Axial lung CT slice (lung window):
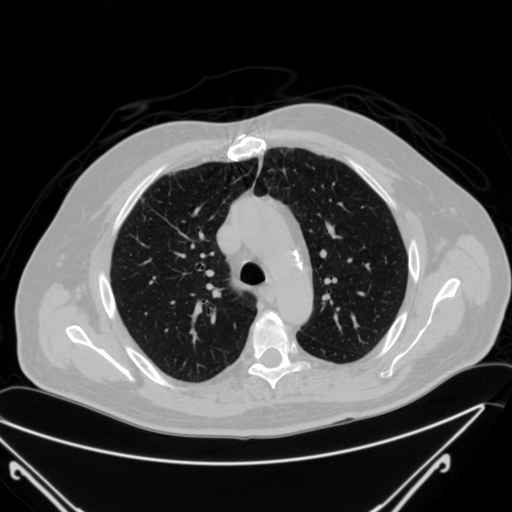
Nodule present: no